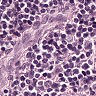
Metastatic tissue present: no